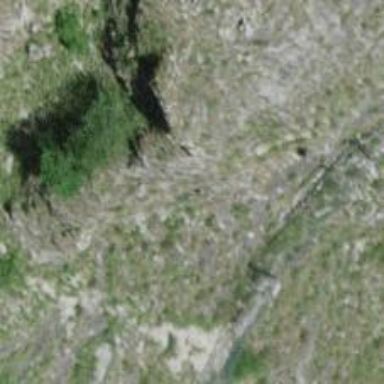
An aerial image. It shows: Natural cliff.